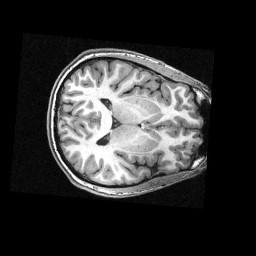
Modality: T1w
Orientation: axial
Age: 28
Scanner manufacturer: siemens
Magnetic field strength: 3 T
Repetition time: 2.3 s
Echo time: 0.00336 s